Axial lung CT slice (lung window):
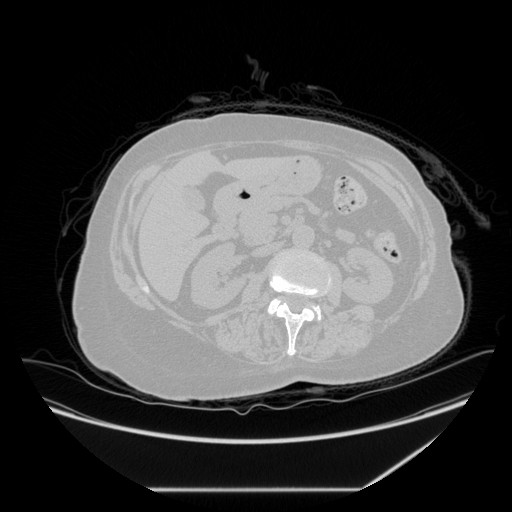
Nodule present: no